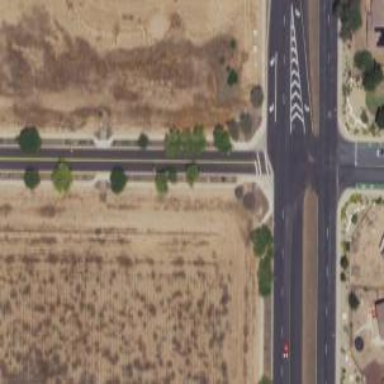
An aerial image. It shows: Solid stop line on the road marking.